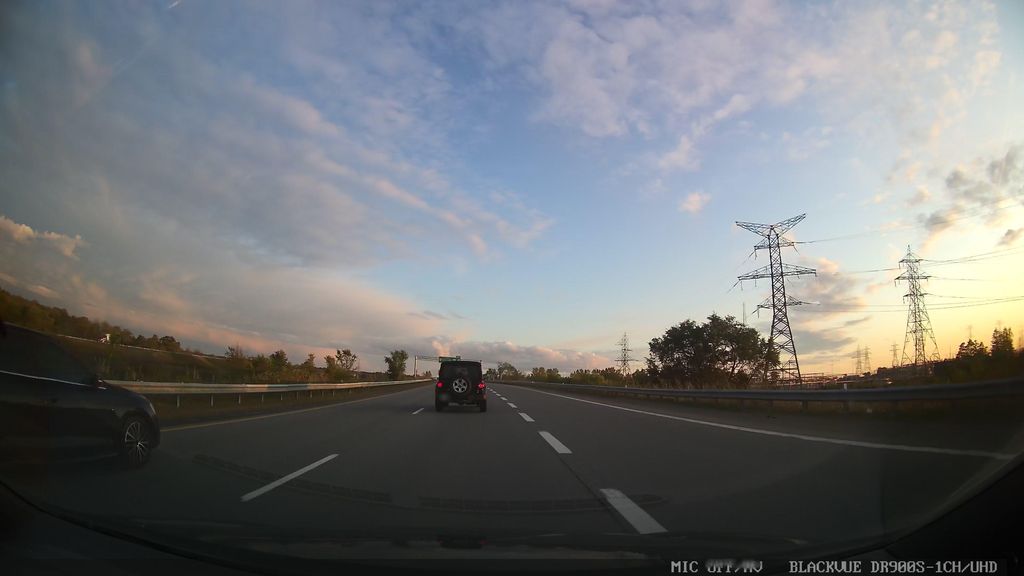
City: ottawa-gatineau